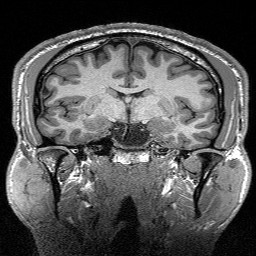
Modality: T1w
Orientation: sagittal
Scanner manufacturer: siemens
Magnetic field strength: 3 T